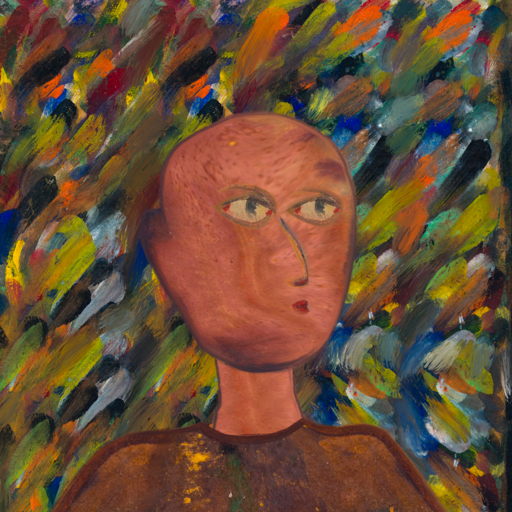
Background: An_Impression, Head And Neck Side: Mother_And_Son_Mother, Face Side: GypsyMother, Bust: Comrade, Hair Side: Blank, Head Accessory: Blank, Second Necklace: Blank, Necklace: Blank, Baby: Blank